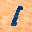
Label: 1